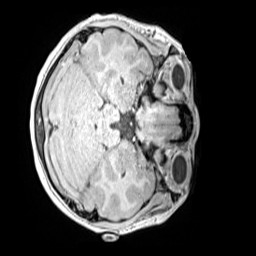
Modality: MP2RAGE
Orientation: axial
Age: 11
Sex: female
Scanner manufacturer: siemens
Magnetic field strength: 3 T
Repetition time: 4 s
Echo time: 0.00299 s